Question: I'm building Google App Script product, when I deployed GAS project, I only want people in my organization can access to the app. It's ok with the browser when user already login with my organization email. But how I can access deployed URL by Postman or Terminal, Do I need access token or anything else?
Any advice is welcome!

Any advice is welcome!
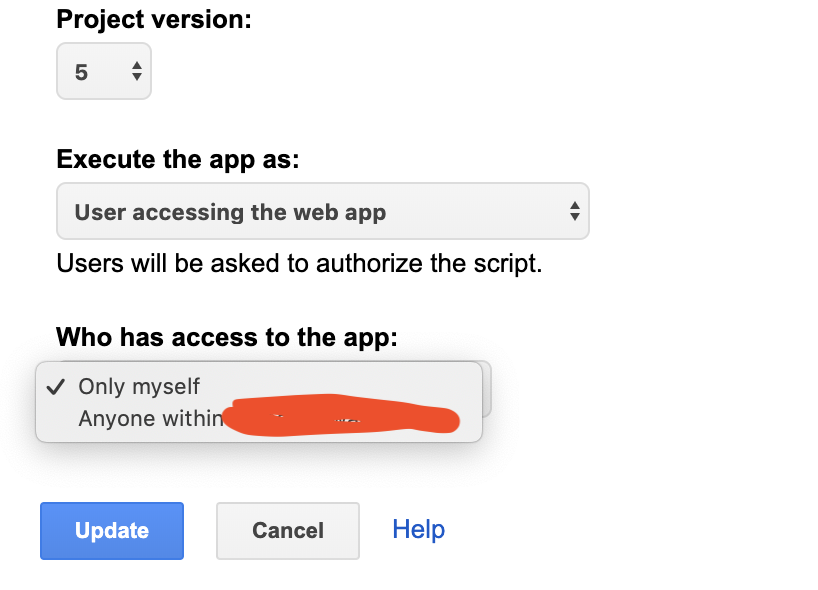
Answer: I would like to suggest to use the <URL> for more solutions regarding your issue.